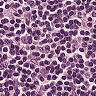
Metastatic tissue present: no